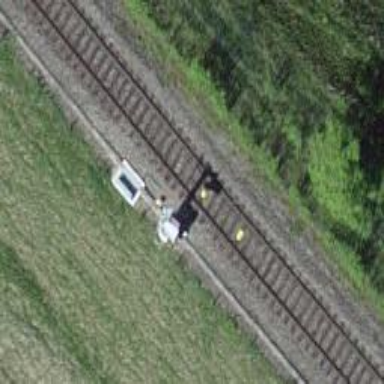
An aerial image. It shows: Railway signal.